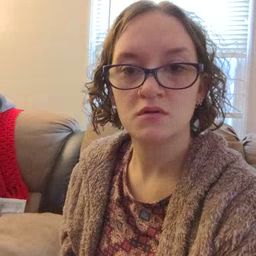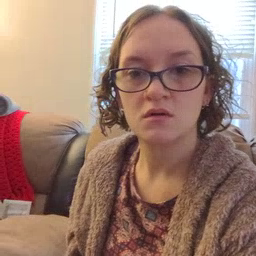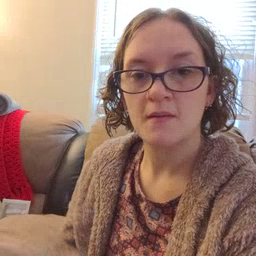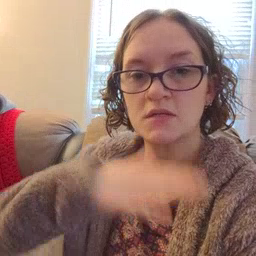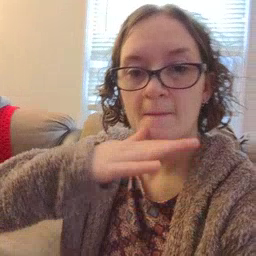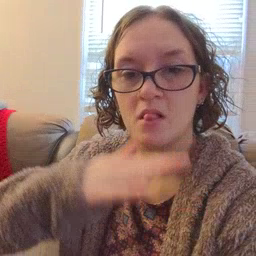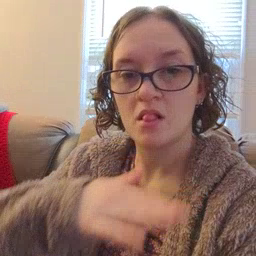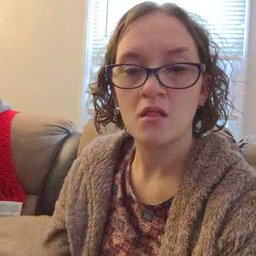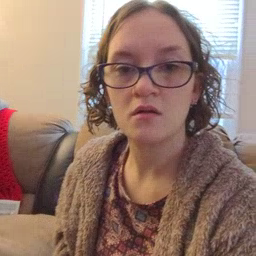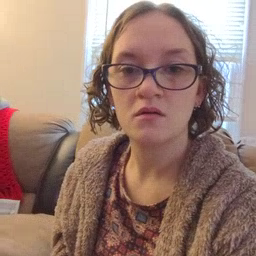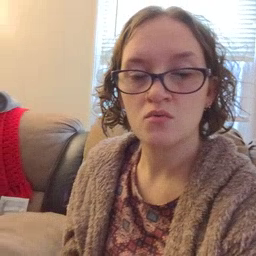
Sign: table